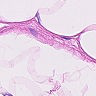
Metastatic tissue present: no